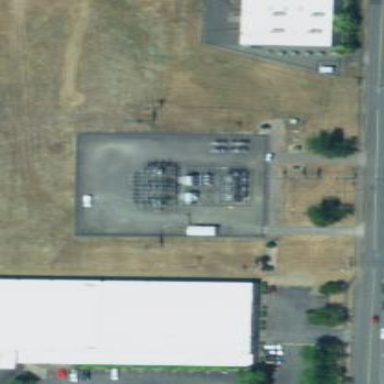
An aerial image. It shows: Power substation.